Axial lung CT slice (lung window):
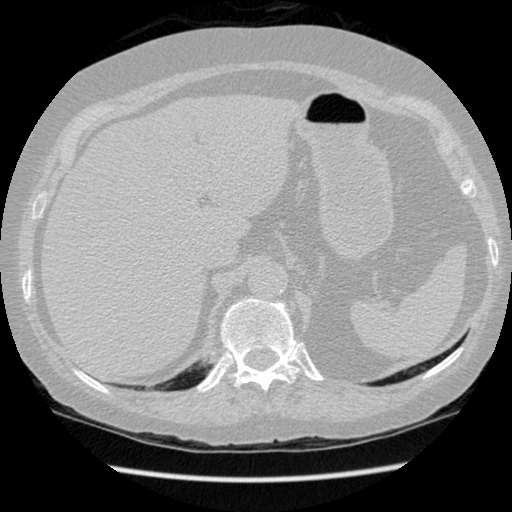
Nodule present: no